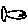
Label: fish